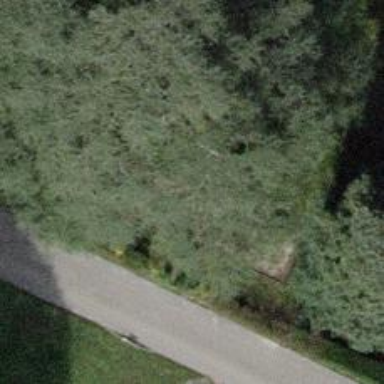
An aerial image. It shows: Evergreen needle-leaved tree.